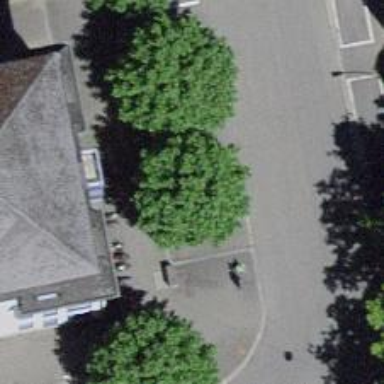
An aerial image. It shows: Beautiful avenue lined with broadleaved trees.